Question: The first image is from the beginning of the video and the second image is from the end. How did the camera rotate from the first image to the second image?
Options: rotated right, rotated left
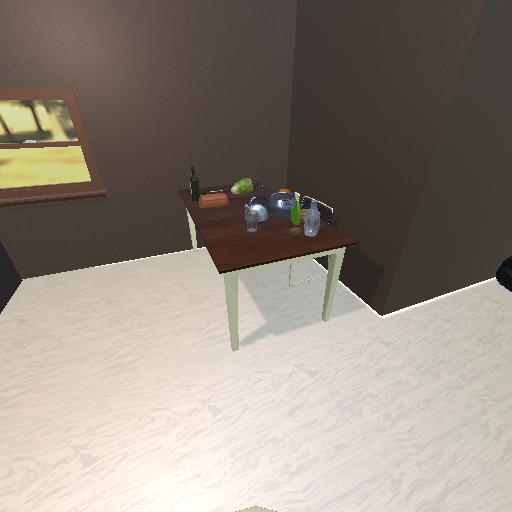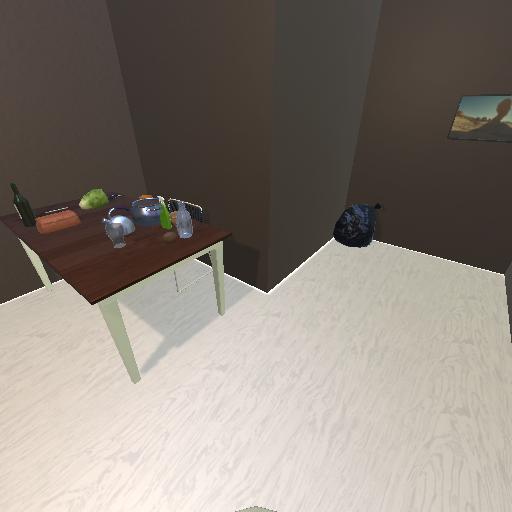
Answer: rotated right